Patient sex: M
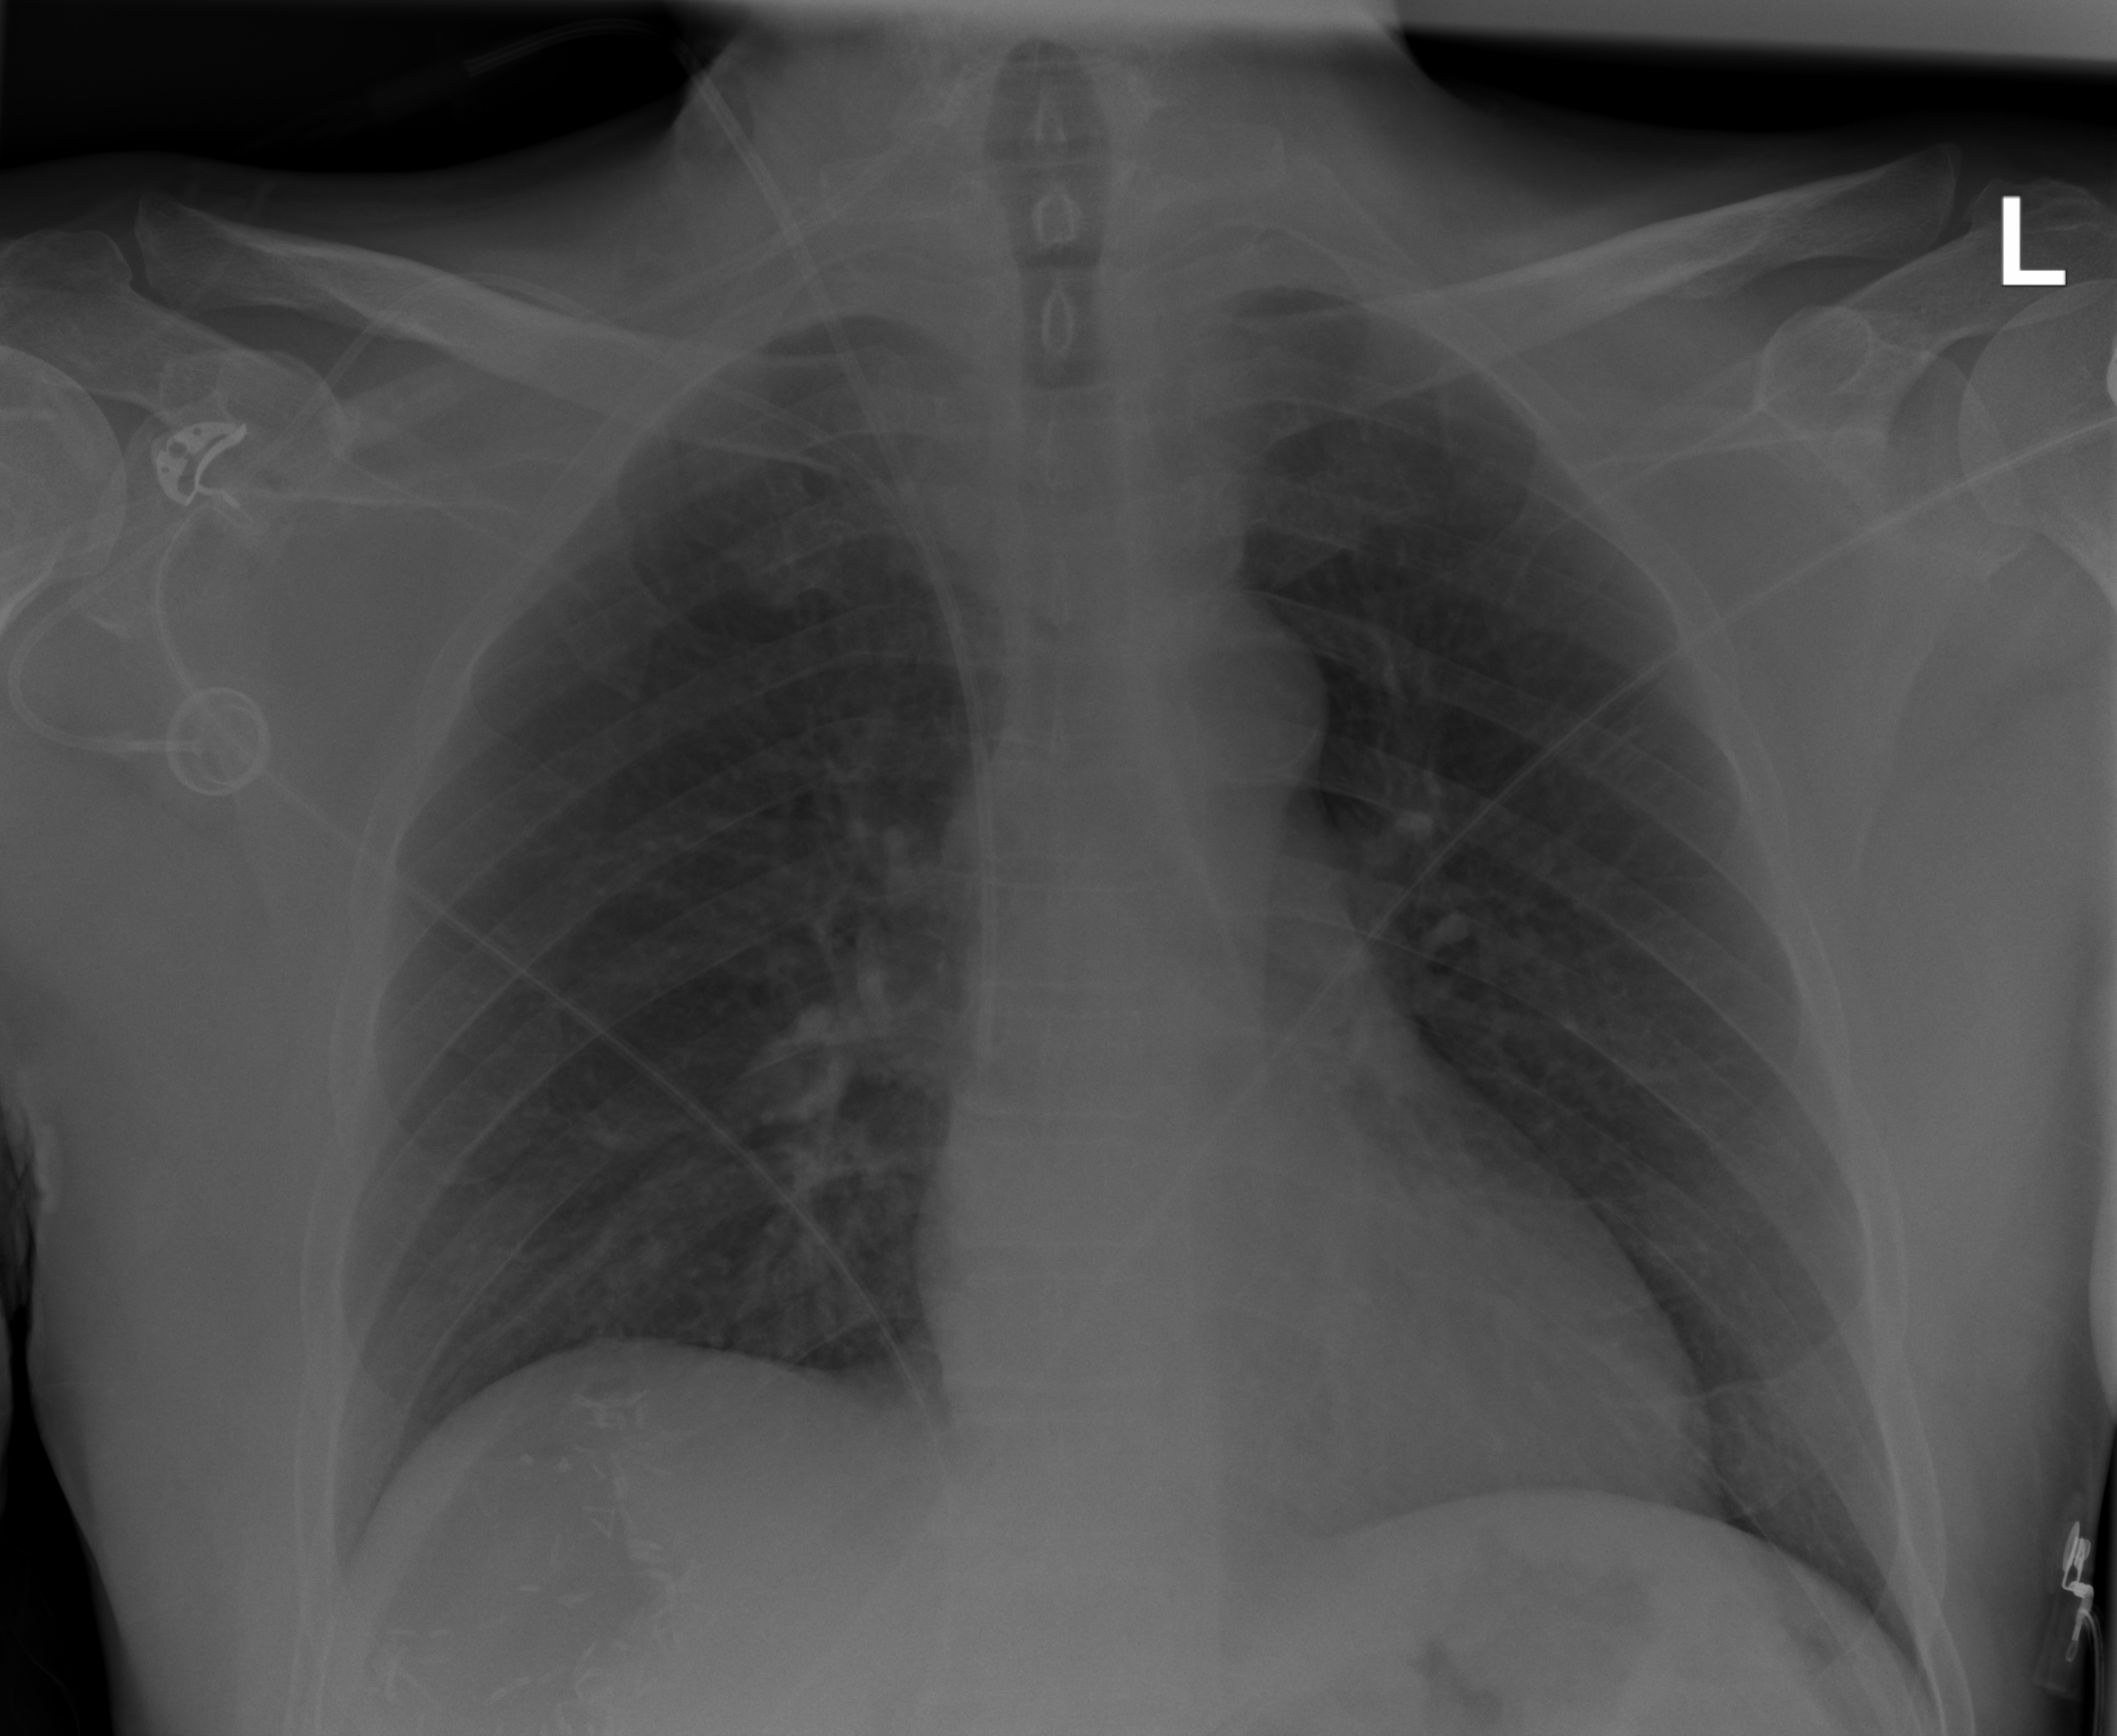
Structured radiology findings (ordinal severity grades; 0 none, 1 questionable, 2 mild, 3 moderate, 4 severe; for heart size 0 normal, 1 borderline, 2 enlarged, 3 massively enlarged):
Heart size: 0
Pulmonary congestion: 0
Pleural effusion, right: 0
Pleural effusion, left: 0
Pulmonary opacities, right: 0
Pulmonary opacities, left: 0
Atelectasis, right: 1
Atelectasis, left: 1